Question: ErrorException in ProductController.php line 73:
Object of class Symfony\Component\HttpFoundation\File\UploadedFile could not be converted to boolean
my code ProductController
'''
public function postEdit($id, Request $request){
$product = product::find($id);
$product->name = Request::input('txtName');
$product->alias = changeTitle(Request::input('txtName'));
$product->price = Request::input('txtPrice');
$product->intro = Request::input('txtIntro');
$product->content = Request::input('txtContent');
$product->keywords = Request::input('txtKeywords');
$product->description = Request::input('txtDescription');
$product->user_id = 1;
$product->categories_id = Request::input('sltParent');
// Phan xu ly edit anh
$img_current='resources/upload/'.Request::input('img_current');
if(!empty(Request::file('fImages'))){ // line error
echo "co file";
$file_name=Request::file('fImages')->getClientOriginalName();
$product->image= $file_name;
Request::file('fImages')->move('resources/upload/',$file_name);
if(File::exists($img_current)){
File::delete($img_current);
}
}
else{
echo "Khong co file";
}
$product->save();
return redirect()->route('admin.product.list')->with(['flash_level'=>'success','flash_message' => 'Chinh sua san pham thanh cong']);
}
'''
my error

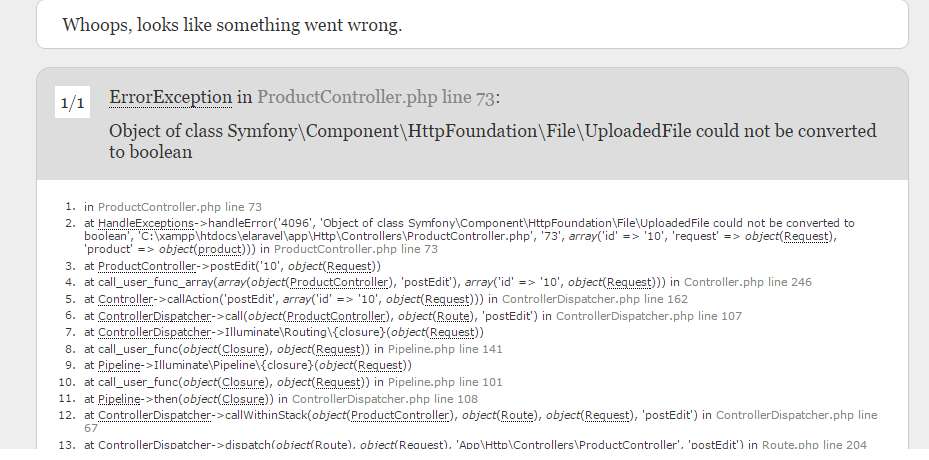
Answer: Try changing your checking to
'''
if($request->hasFile('fImages') && $request->file('fImages')->isValid()) {
...
}
'''